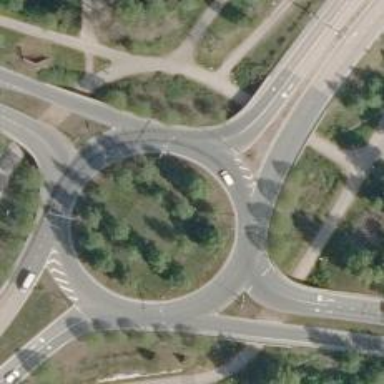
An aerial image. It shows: Secondary road with asphalt surface leading to roundabout.